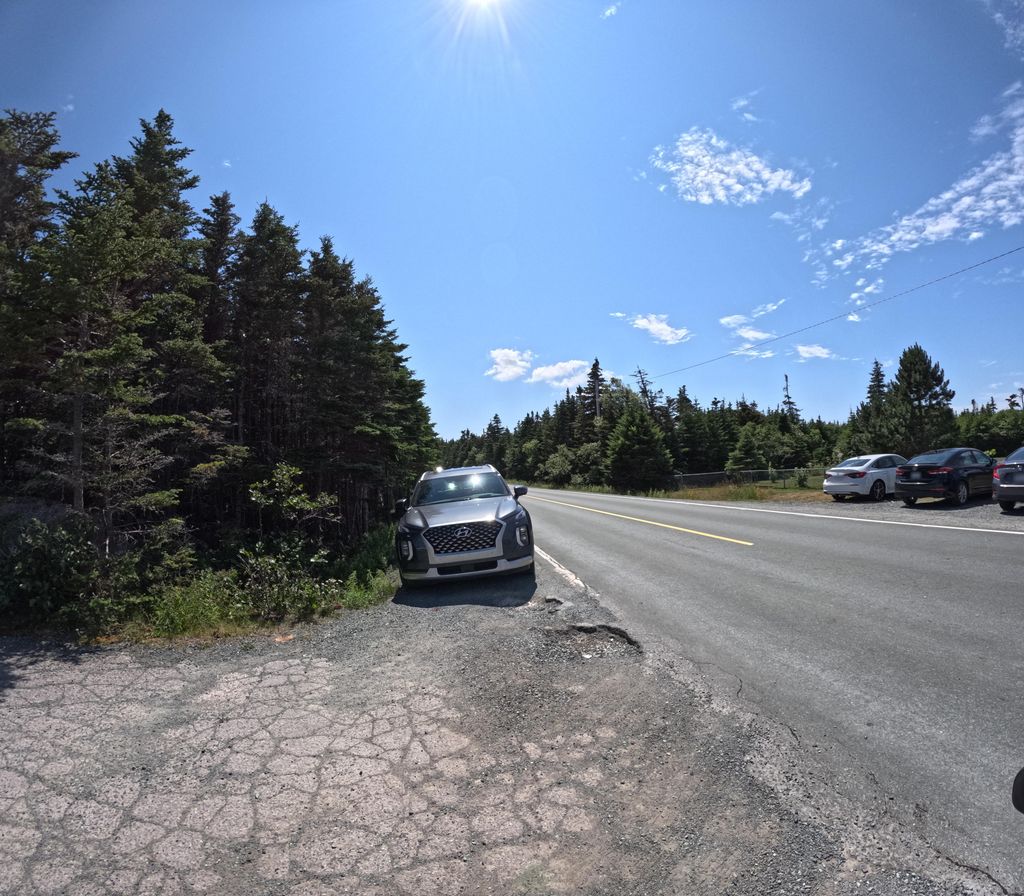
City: st_johns